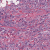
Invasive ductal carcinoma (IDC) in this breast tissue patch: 1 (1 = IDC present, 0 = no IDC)